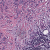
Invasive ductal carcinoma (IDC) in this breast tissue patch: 1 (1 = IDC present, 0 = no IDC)